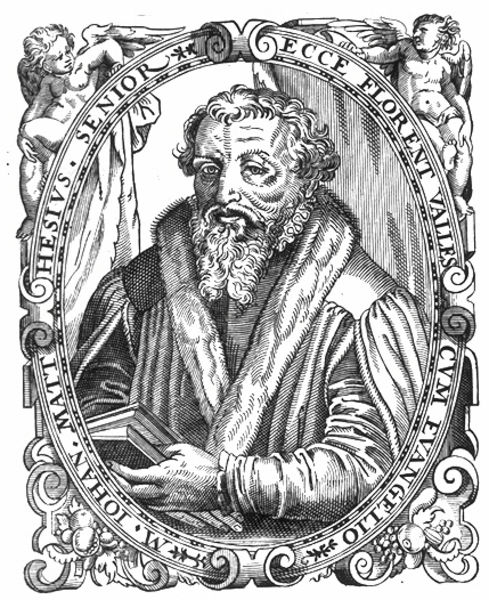
Titel: Bildnis des Johann Matthesius
Künstler: Tobias Stimmer
Institution: (Seriendruck)
Schlagwörter: hand, kopf, mann, schatten, weiß, frisur, haar, mund, nase, profil, schwarz, stirn, alt, bart, arme, augen, falten, gesicht, hermelin, kragen, pelz, rahmen, bildnis, hände, portrait, vorhang, busch, figur, gewand, haare, mantel, stoff, adel, locken, ohren, schulter, oval, rund, engel, putte, holzschnitt, schrift, graphik, grau, blue, curtain, hands, king, könig, men, pope, religious, white, arm, black, collar, face, gray, grey, hair, nose, old, painting, robe, sitting, sleeve, inschrift, verzierung, decorative, looking, mirror, pattern, picture, print, buch, medaillon, druck, schwarz-weiss, schraffur, seite, herrscher, pelzkragen, foliant, licht, kraus, angel, angels, fruit, man, naked, wams, erhoben, head, costume, drapes, eyes, noble, scroll, gelehrter, medaille, drawing, paper, vorhand, putten, kupferstich, aufgeschlagen, black and white, decoration, frame, ornament, coat, elderly, fur, mouth, scarf, wrinkles, etching, graphic, line, putti, beard, old man, books, curls, writing, johann, wings, peach, cherub, cherubs, cupid, drape, drapery, putto, person, royal, cape, cloak, leaves, mantle, pose, history, renaissance, latein, inscription, italian, umschrift, ornaments, engraving, pencil, medieval, seal, porträt, angles, circle, eye, finger, fingers, apostel, shield, book, intellectual, vignette, baby, linear, grapes, papier, matthäus, theologe, ornamental, plate, bible, round, ecce, durer, border, royalty, latin, angle, florent, text, scholar, senior, mustache, ohr, dürer, words, europe, weapon, florenz, printed, european, fur collar, johan, holding, gerb, apples, florence, bibel, herbaik, matrin, lüther, mantel+, valles, cvm, evangelio, m., ohren ecce, halbporträt, halbportrait, evangelium, curly hair, curly, matthias hess, schwar, johannes matt, dichter, se, balck, facial hair, renaissane, hatchting, printmaking, regal, evangelico, matt, scarve, crul, matthesius, face?, how do you even play this, pelt, posing, ye, hasivs, evan, gello, iohan, walles, florentine, desin, `man, m. iohan matt, hesius senior, ecce florent valles, cvm evan gelio, three quarter view, bearad, cum, curly beard, portrat, hesivs, semopr, evamge;op, intelligent, cupidi, hestius